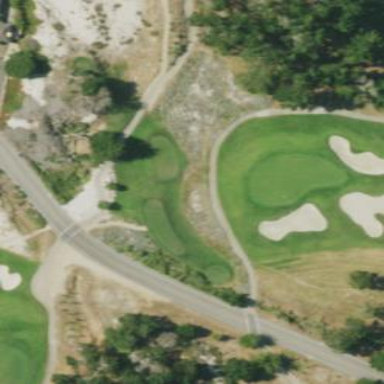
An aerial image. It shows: Golf rough area.